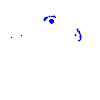
Particle: electron